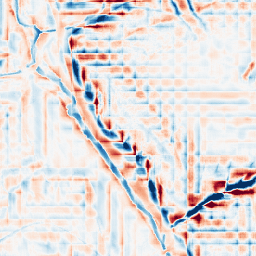
Category: wavelet
Decomposition family: wavelet_dwt
Decomposition parameters: wavelet: db2
level: 4
Upsampling method: fft_zeropad
Upsampling parameters: scale: 4
Upsampling scale: 4